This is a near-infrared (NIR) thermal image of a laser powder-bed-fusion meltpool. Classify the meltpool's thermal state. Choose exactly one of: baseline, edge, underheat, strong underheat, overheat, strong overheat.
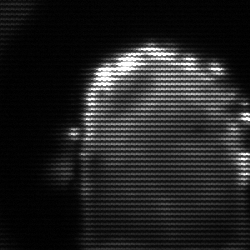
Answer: baseline